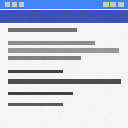
Screen state: on